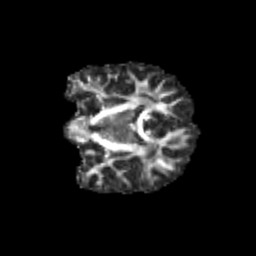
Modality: FA
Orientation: coronal
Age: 11
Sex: male
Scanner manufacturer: siemens
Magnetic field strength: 3 T
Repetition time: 3.8 s
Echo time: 0.07 s